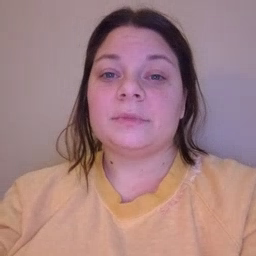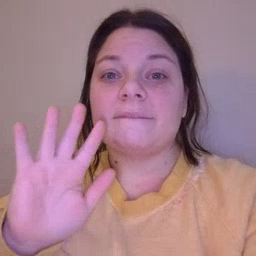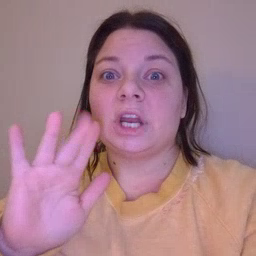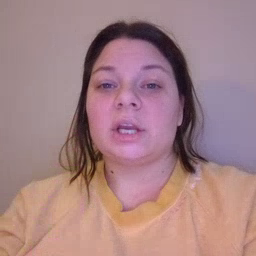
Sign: finger